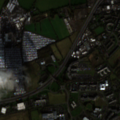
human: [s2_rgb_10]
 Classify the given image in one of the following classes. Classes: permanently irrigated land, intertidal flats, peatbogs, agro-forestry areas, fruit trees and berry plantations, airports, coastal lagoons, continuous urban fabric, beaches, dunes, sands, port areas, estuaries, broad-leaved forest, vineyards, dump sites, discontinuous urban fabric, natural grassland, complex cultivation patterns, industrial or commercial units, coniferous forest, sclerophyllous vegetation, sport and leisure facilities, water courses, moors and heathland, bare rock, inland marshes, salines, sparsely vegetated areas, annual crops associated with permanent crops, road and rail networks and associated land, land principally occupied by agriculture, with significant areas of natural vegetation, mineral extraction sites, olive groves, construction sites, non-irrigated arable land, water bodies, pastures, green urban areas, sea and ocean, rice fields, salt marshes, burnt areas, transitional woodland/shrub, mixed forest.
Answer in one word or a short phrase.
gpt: industrial or commercial units, pastures, complex cultivation patterns